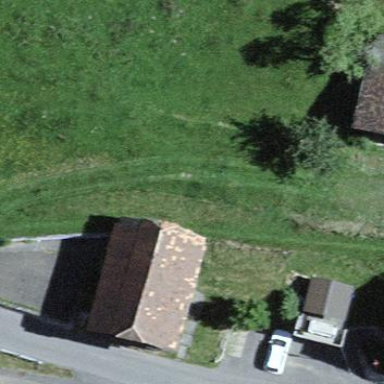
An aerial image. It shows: Rural barn.